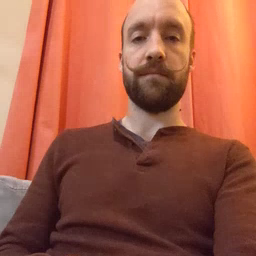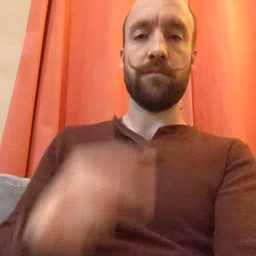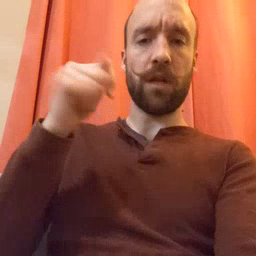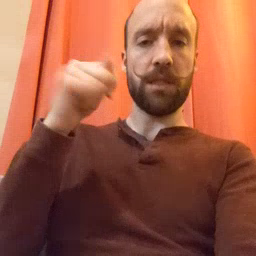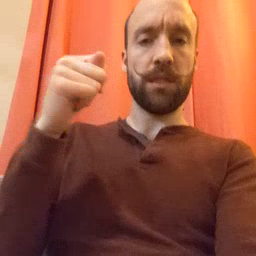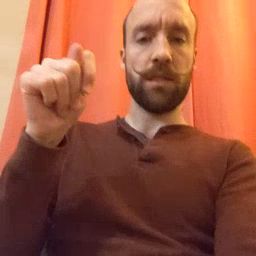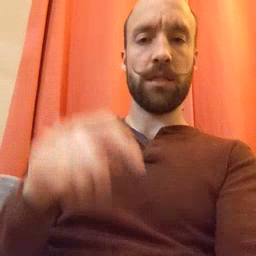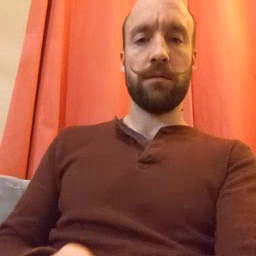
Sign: toy